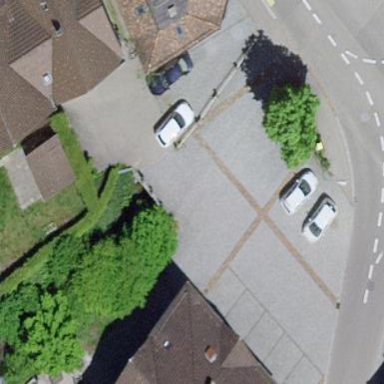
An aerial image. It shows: Pedestrian road.